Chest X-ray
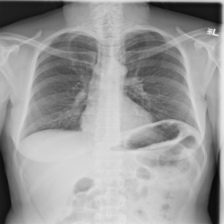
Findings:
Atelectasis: negative
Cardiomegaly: negative
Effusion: negative
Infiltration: negative
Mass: negative
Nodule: negative
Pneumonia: negative
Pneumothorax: negative
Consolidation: negative
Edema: negative
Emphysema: negative
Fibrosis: negative
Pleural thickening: negative
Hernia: negative